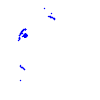
Particle: pion